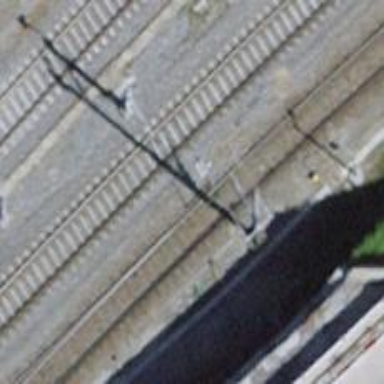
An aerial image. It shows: Railway switch.